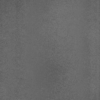
Label: dusty